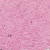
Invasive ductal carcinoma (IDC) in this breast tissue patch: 0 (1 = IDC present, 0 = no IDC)